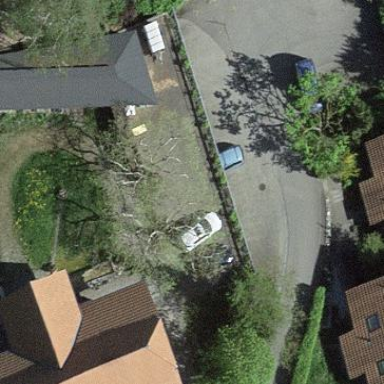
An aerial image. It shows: Garage.